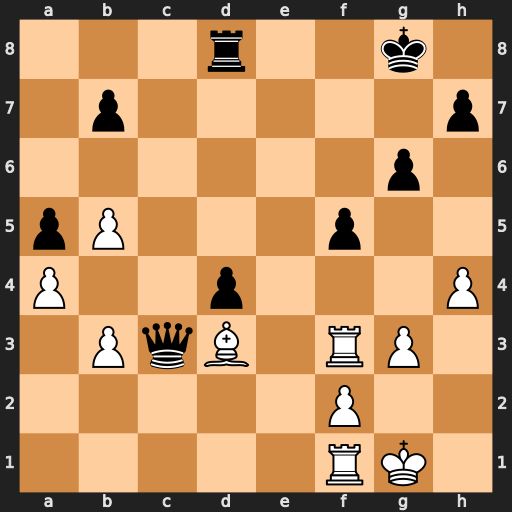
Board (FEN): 3r2k1/1p5p/6p1/pP3p2/P2p3P/1PqB1RP1/5P2/5RK1
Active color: w
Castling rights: -
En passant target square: -
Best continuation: Bc4+ Kf8 Rxc3